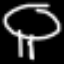
Label: mushroom